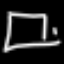
Label: square